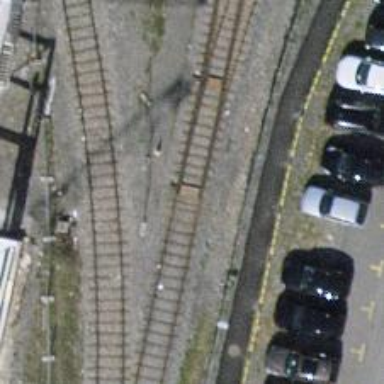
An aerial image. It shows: Railway switch.